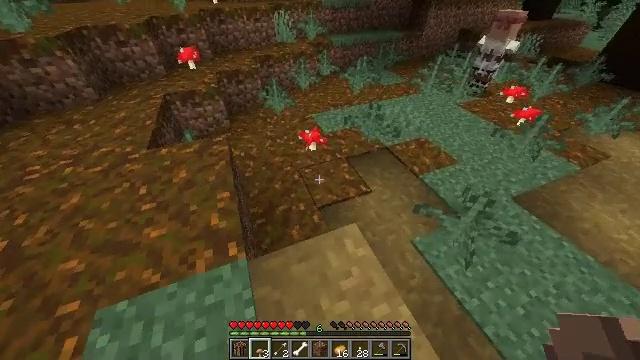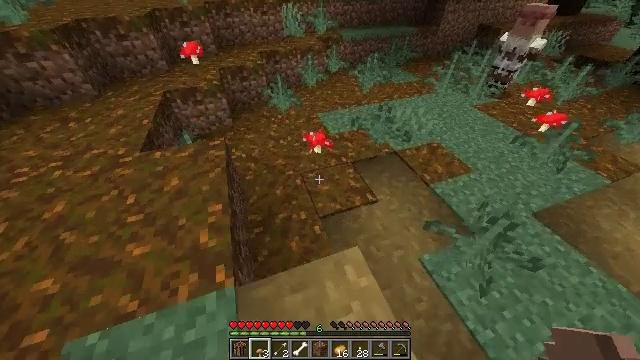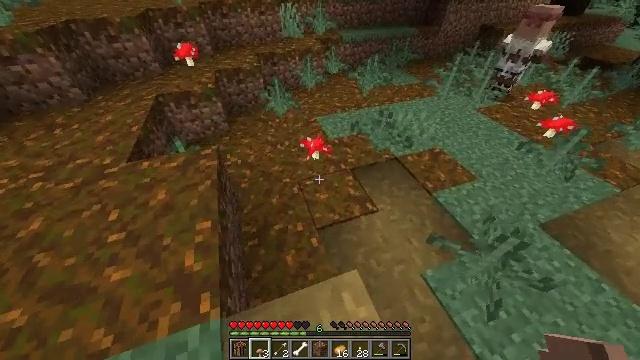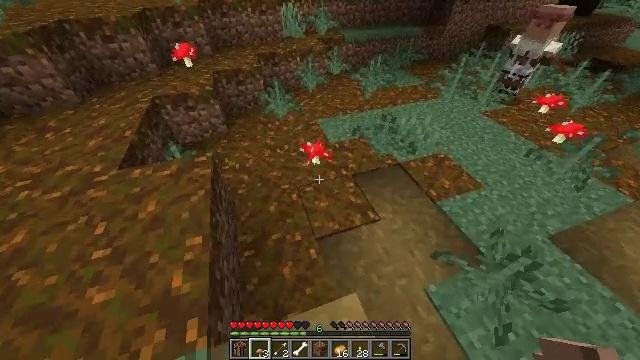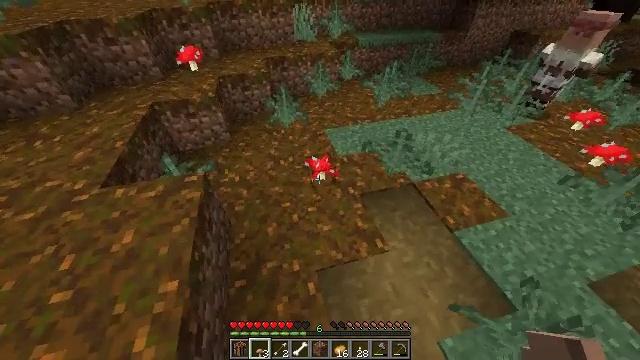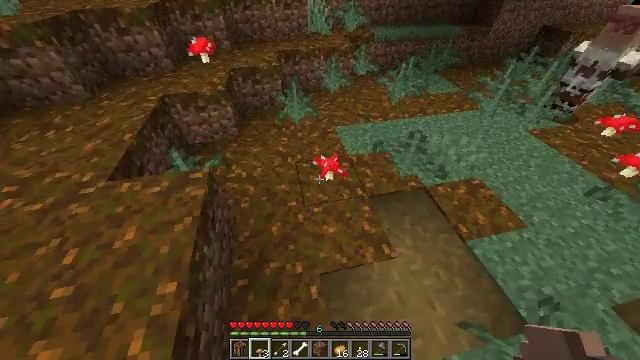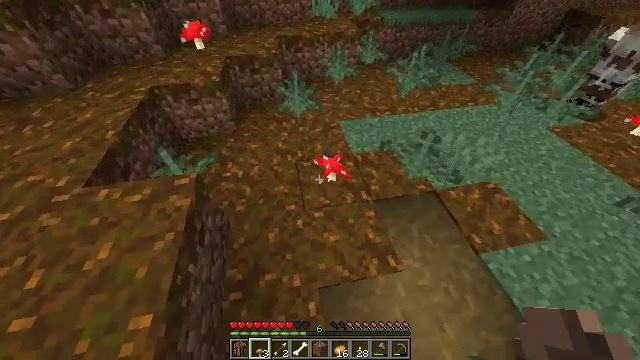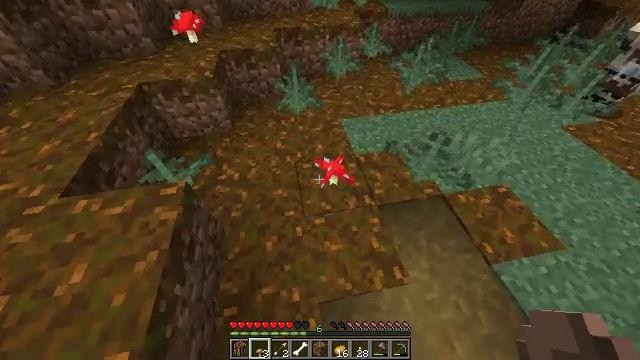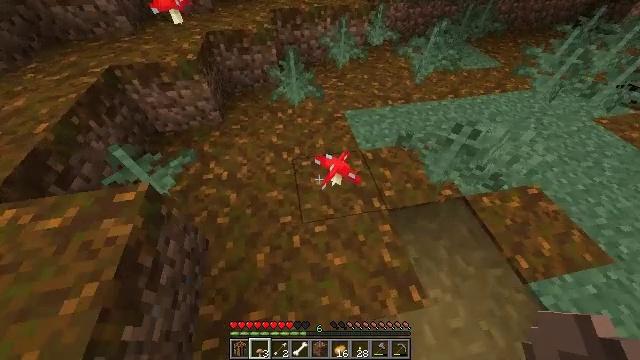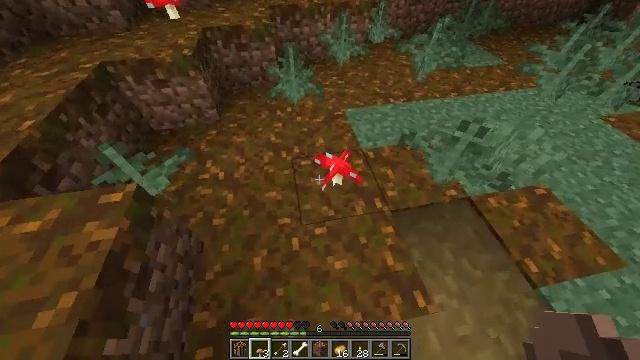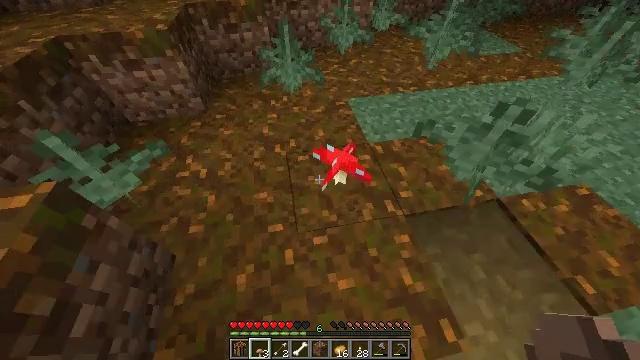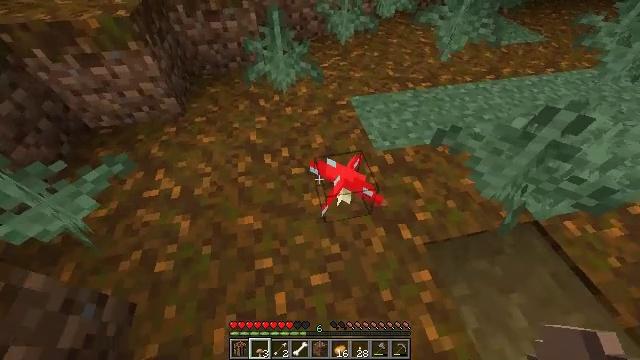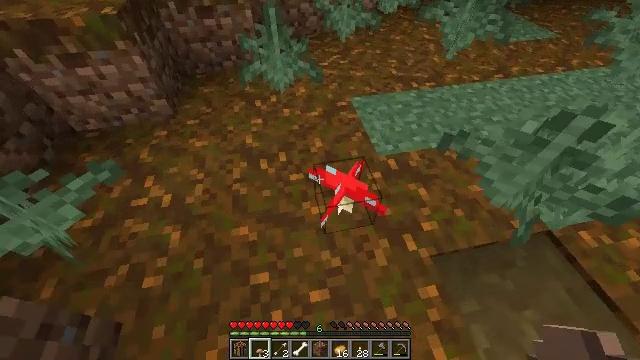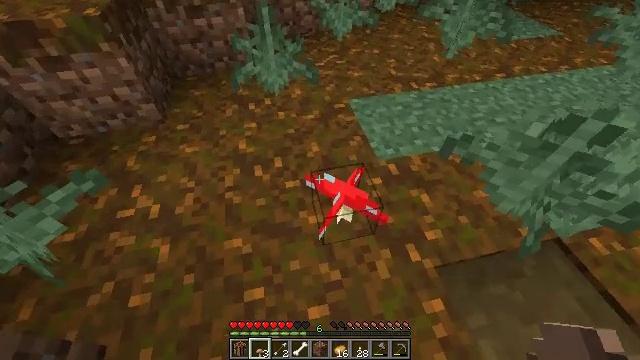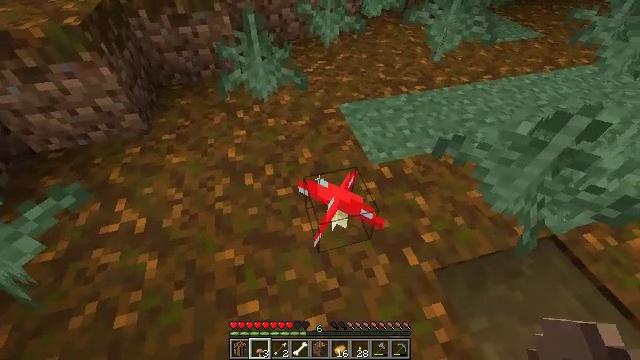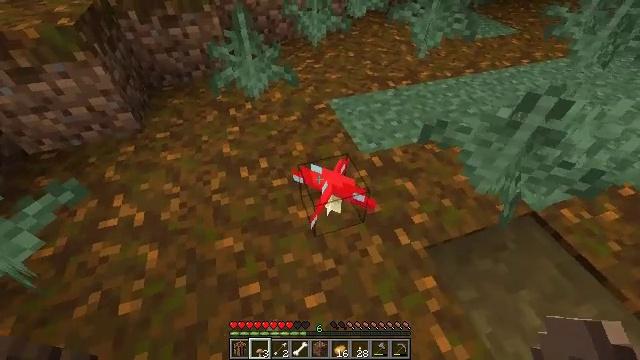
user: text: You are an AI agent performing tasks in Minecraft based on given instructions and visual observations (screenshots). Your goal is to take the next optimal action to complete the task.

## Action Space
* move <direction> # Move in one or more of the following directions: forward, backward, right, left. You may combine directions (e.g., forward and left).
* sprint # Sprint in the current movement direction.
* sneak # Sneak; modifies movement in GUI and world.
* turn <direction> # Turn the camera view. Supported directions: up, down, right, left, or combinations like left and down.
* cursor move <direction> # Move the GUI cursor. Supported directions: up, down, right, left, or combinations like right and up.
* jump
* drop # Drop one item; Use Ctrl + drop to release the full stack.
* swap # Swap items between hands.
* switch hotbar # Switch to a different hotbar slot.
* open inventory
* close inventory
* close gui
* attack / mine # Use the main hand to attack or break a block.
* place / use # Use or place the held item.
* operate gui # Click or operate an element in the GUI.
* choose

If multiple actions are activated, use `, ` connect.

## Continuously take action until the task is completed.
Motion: motion action
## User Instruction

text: Gather the red mushroom in forests or caves.
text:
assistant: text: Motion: move forward, sprint, turn left and down
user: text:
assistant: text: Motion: move forward, sprint
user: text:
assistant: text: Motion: move forward, sprint
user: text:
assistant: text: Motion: move forward, sprint, turn left
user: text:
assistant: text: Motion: move forward, turn left and down
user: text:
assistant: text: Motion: move forward, turn left and down
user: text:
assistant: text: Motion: move forward, turn down
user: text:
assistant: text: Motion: move forward
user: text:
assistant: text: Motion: move forward
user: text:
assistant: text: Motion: no_op
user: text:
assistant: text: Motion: no_op
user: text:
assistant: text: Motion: no_op
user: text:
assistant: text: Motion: no_op
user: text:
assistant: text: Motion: move back, turn right and up
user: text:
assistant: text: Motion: move back, turn right
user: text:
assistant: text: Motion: move back, turn right
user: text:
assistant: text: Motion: turn right
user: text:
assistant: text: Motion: turn right and down
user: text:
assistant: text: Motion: no_op
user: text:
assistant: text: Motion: turn right
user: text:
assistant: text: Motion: attack / mine
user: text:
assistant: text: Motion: turn up, attack / mine
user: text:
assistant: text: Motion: no_op
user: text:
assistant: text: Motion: no_op
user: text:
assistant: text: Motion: no_op
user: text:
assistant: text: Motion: no_op